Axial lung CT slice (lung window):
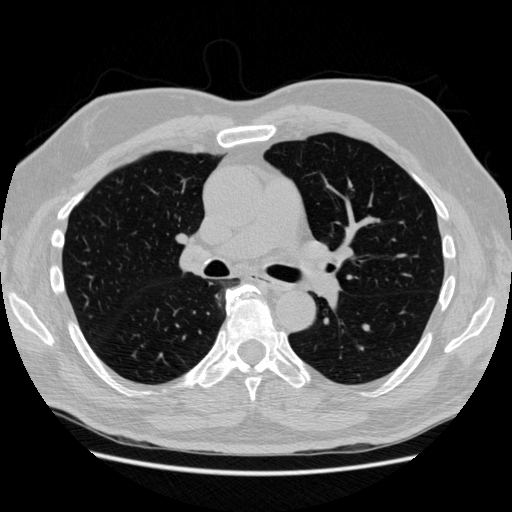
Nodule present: no